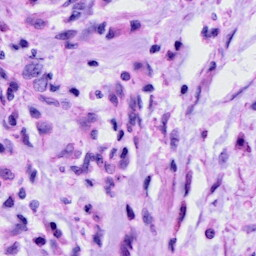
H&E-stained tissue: Cervix